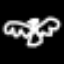
Label: angel